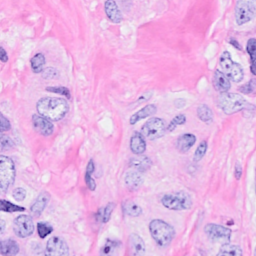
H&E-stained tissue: Breast